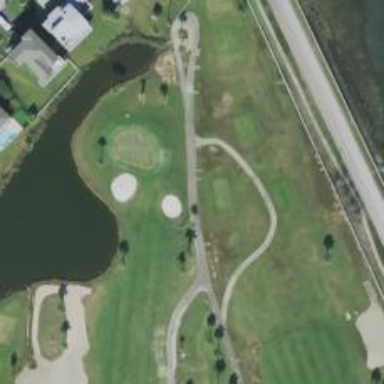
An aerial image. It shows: Pathway for golfing.